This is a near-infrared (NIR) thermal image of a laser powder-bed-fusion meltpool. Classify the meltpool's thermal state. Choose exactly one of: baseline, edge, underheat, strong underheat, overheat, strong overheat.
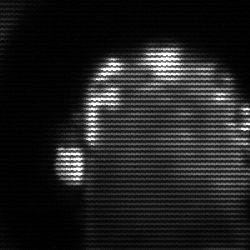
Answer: baseline